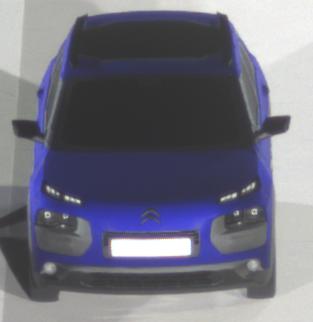
Make: Citroen
Model: C4 Cactus PureTech 75
Detailed model: C4 Cactus
Model produced from: 2014/09
Model produced until: 2015/03
Doors: 5
Color: blue
Road condition: dry road
Daytime: night
Contrast: high contrast